Aerial crown-view tile of a tropical tree (Barro Colorado Island, Panama), acquired 20241014:
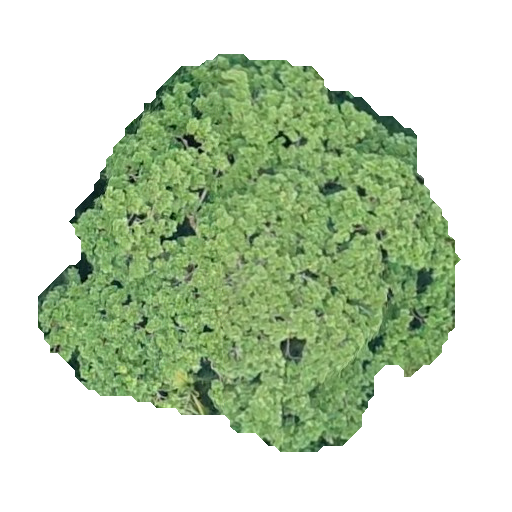
Species: Simarouba amara
GBIF accepted scientific name: Simarouba amara
Crown area: 178.785 m²